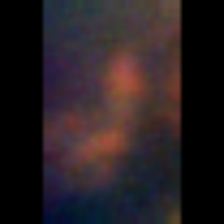
Taxon: Unknown_full_image
Group: Unknown